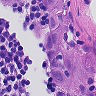
Metastatic tissue present: yes